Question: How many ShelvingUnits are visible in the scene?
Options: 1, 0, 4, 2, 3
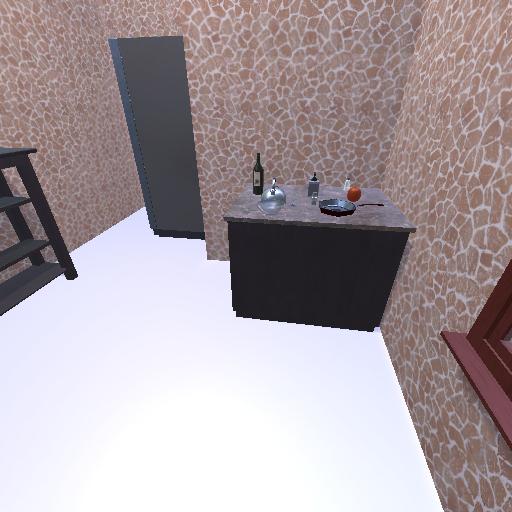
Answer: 1